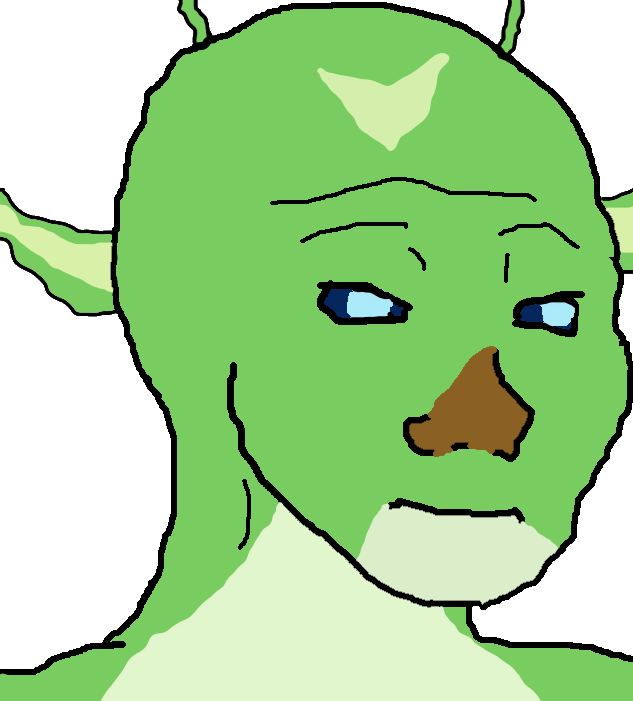
Label: 5_Alien